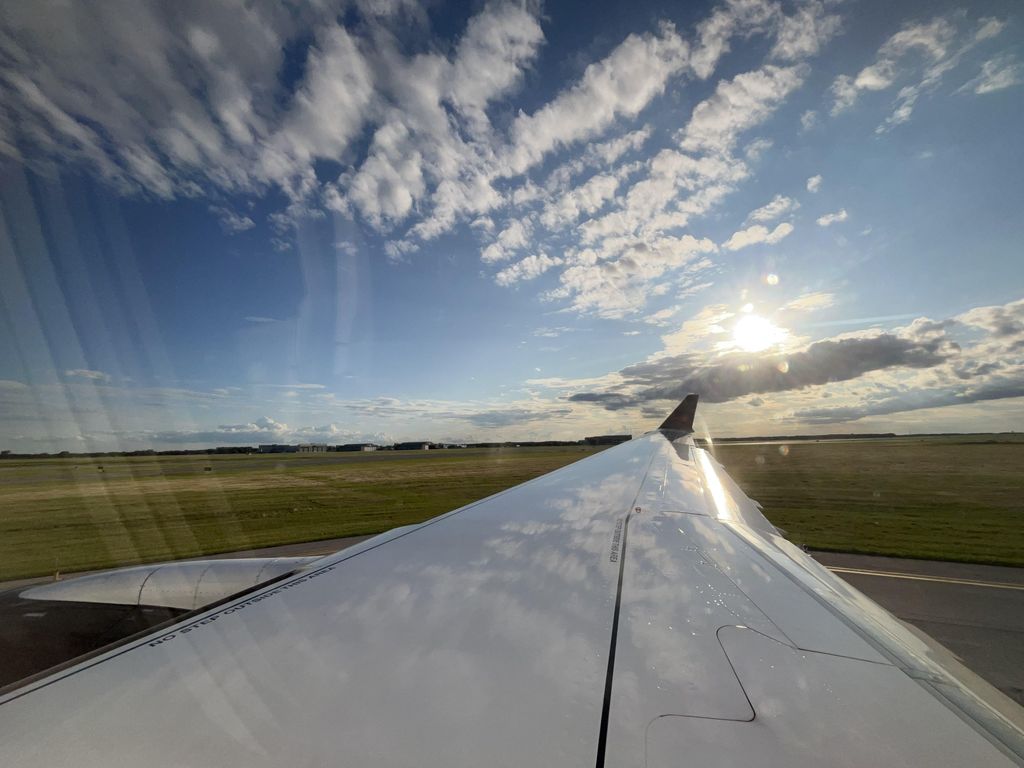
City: winnipeg